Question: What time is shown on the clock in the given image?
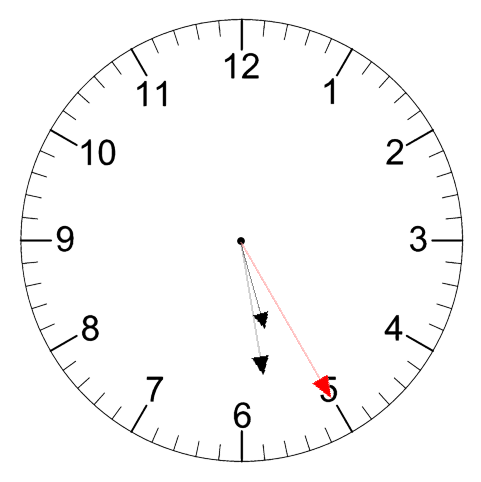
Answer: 05:28:25